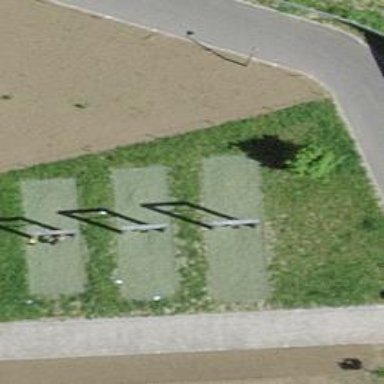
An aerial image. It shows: Playground with swings.